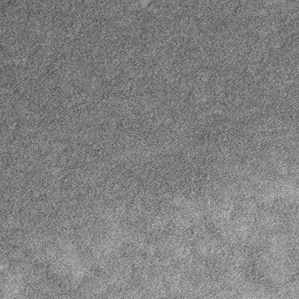
Label: frost